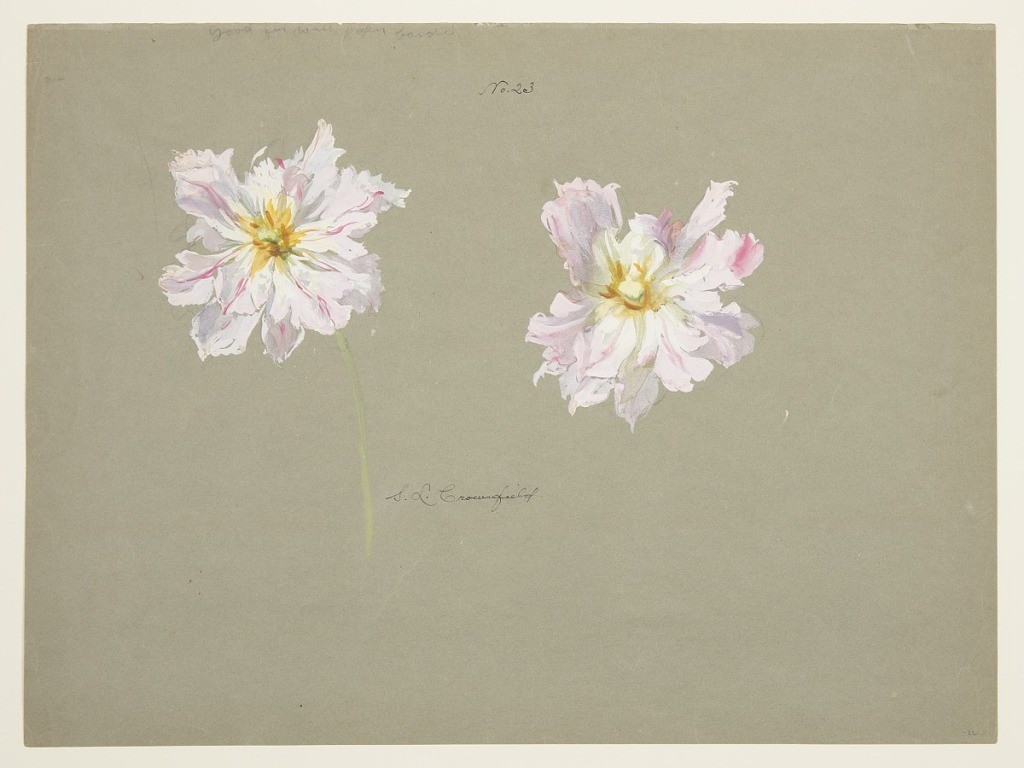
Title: Study of Pale Pink Peonies
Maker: Sophia L. Crownfield, American, 1862–1929
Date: early 20th century
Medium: Brush and watercolor, graphite on gray paper
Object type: Drawing
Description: Horizontal sheet depicting two peony blossoms in pink. Left blossom is depicted  with a green stem.